Question: The following diagram illustrates a problem I have encountered creating a Manhattan diagram:
<URL>
The box surrounds most of the line [(tx,midy)-(sx,midy)] that has overlapped an existing line (represented by 'psegment' in the code below). I have removed the overlapping arrow heads (and tails) and am a little stumped on how to check for overlap.
Here is the problematic code:
'''
Line2D.Double segment = new Line2D.Double( sx, midy, tx, midy );
// Associate the middle-y point with the bounds of the target object.
// On subsequent draws of targets with a similar mid-y, make sure that
// there are no overlapping lines.
//
if( midPointMap.put( midy, segment ) != null ) {
//if( midy == 90 ) {
// New Line.
//
System.err.printf( "NEW: (%3.2f, %3d)-(%3.2f, %3d)
", sx, midy, tx,
midy );
for( Line2D.Double psegment : midPointMap.getValues( midy ) ) {
// Previous Line.
//
System.err.printf( "OLD: (%3.2f, %3d)-(%3.2f, %3d)
",
psegment.getX1(), midy, psegment.getX2(), midy );
}
//}
}
// Line for the bus.
//
result.moveTo( sx, midy );
result.lineTo( tx, midy );
'''
Here is another example image to give you an idea of the Manhattan layout:

In the figure immediately above, the line between Dialog and Window has been overlapped (not quite visible at this zoom). The image illustrates how there can be multiple subclasses, and so detecting overlap must take into consideration multiple targets (tx, ty) for multiple sources (sx, sy) along the same mid-y line.
The 'midPointMap' variable is a hash set that can contain multiple values per key:
'''
private MultiValueMap<Integer, Line2D.Double> midPointMap =
new MultiValueMap<Integer, Line2D.Double>();
'''
This maps mid-y values against a set of line segments.
Any ideas how to not draw the line if it overlaps an existing line segment?
Note that line segments for each "bus" are given in no particular order.
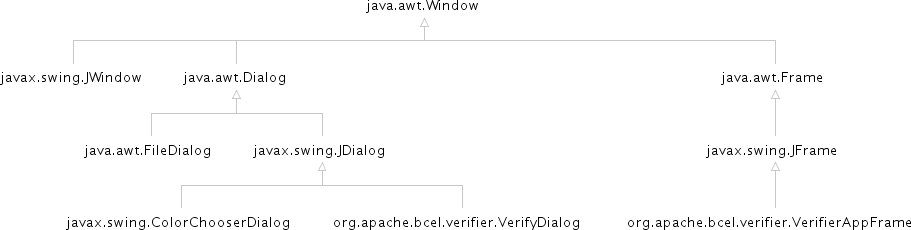
Answer: Here is a complete solution:
'''
// If line segments would overlap, this gets set to false.
//
boolean drawSegment = true;
Line2D.Double segment = new Line2D.Double( sx, midy, tx, midy );
// Associate the middle-y point with the bounds of the target object.
// On subsequent draws of targets with a similar mid-y, make sure that
// there are no overlapping lines.
//
if( midPointMap.put( midy, segment ) != null ) {
// Check previous lines for overlap. Each previous line segment has
// values in the form: (sx, mid-y)-(tx, mid-y), which map to
// (getX1(), midy)-(getX2(), midy).
//
for( Line2D.Double psegment : midPointMap.getValues( midy ) ) {
// If the lines have the same source point, and differ in their
// target point, then they might overlap
//
if( sx == psegment.getX1() && tx != psegment.getX2() ) {
double pdx = psegment.getX1() - psegment.getX2();
double cdx = sx - tx;
// At this juncture: the mid-y points are the same, the source
// points of the previous segment and the current segment are the
// same, and the target points of the segments differ.
//
// If both lines go in the same direction (relative to the same
// source point), then they overlap. The difference of the tx
// and X2 points is how much overlap exists.
//
// There are two actionable possibilities: (1) psegment is longer
// than the current segment; or (2) psegment is shorter.
//
// If psegment is longer, then no segment must be drawn. If
// psegment is shorter, the difference between psegment and the
// current segment must be drawn.
//
if( tx < sx && psegment.getX2() < sx ) {
// SEGMENT IS TO THE LEFT OF SOURCE
//
if( pdx > cdx ) {
// If the previous segment is longer, then draw nothing.
//
drawSegment = false;
}
else {
// If the previous segment is shorter, then draw the
// difference. That is, change the source point for
// this segment to the target point of the previous segment.
//
sx = psegment.getX2();
}
}
else if( tx > sx && psegment.getX2() > sx ) {
// SEGMENT IS TO THE RIGHT OF SOURCE
//
if( pdx < cdx ) {
// If the previous segment is longer, then draw nothing.
//
drawSegment = false;
}
else {
// If the previous segment is shorter, then draw the
// difference. That is, change the source point for
// this segment to the target point of the previous segment.
//
sx = psegment.getX2();
}
}
}
}
}
// Draw the line for the bus.
//
if( drawSegment ) {
result.moveTo( sx, midy );
result.lineTo( tx, midy );
}
'''